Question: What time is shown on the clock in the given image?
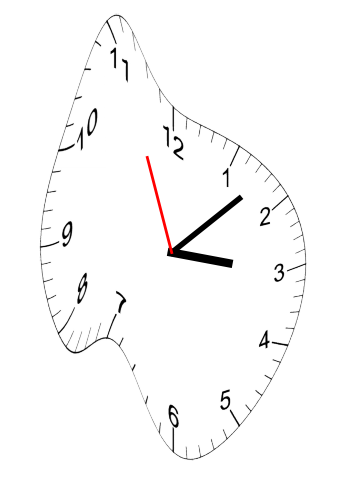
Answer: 03:07:56